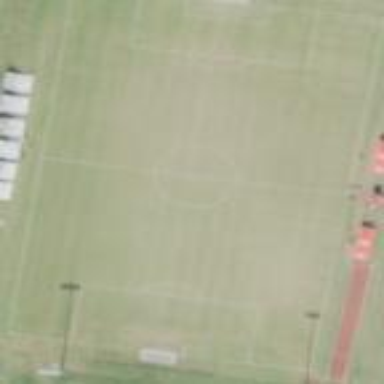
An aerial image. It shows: Soccer pitch for outdoor sports and leisure activities.